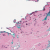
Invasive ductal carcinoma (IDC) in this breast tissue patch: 0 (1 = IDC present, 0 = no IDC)